Question: I want to save image from chart graphic.
I'm using following line.
'''
chart.SaveImage("D:\mypic.png", System.Web.UI.DataVisualization.Charting.ChartImageFormat.Png);
'''
but I have a problem:

Here is my code.
'''
protected void btnBar_Click(object sender, EventArgs e)
{
string degerler = txtDeger.Text;
ArrayList array = new ArrayList();
if (Convert.ToInt32(TextBox2.Text) > Convert.ToInt32(TextBox1.Text))
{
Label3.Text = "TopNCount sayisi buyuk olamaz...";
}
else
{
Label3.Text = "";
for (int i = 1; i < Convert.ToInt32(TextBox1.Text) + 1; i++)
{
array.Add(Convert.ToInt32(degerler.Split(',')[i - 1]));
}
chart.ChartType = myChart.ChartTypes.Bar;
chart.TopNCount = Convert.ToInt32(TextBox2.Text);
chart.DataSource = array;
chart.DataBind();
chart.SaveImage("D:\mypic.png", System.Web.UI.DataVisualization.Charting.ChartImageFormat.Png);
this.Controls.Add(chart);
}
}
'''
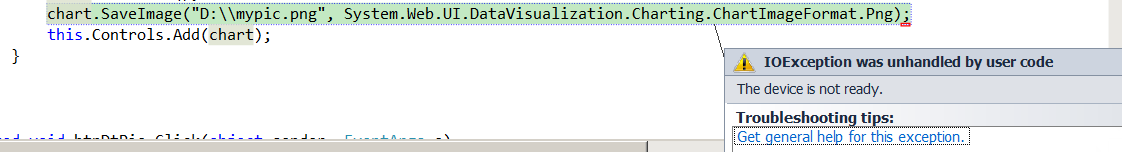
Answer: Someone else had that problem:
<URL>
It seems that the chart control wasn't able to locate the background used for the chart.
If that's the problem, maybe you could report the incorrect exception message on the Microsoft Connect website.